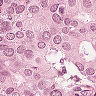
Metastatic tissue present: yes